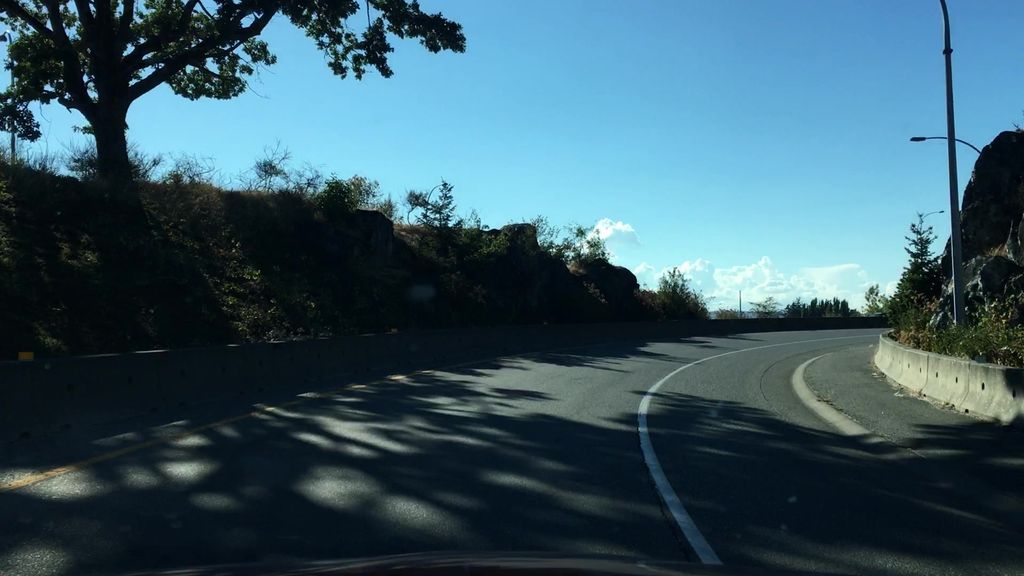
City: victoria